Question: How can I hide the grid lines separating empty cells from the adjacent cells in a TListView control? It would be like the HTML 'colspan' table attribute, or Excel's "merge cells" command. I would like for cells with text in them to retain their normal borders.

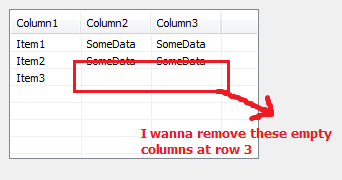
Answer: You could use <URL>. It has option toAutoSpanColumns which will automatically span empty columns.